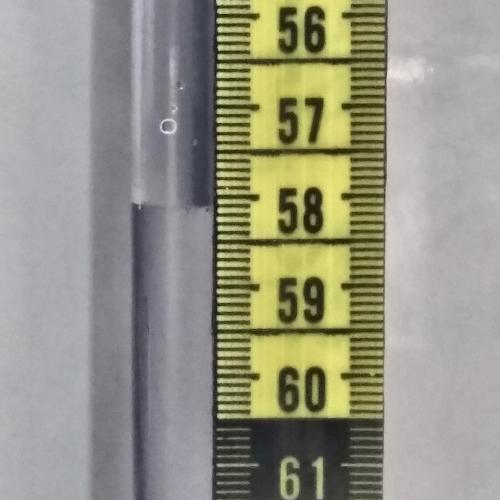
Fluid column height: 58.1 cm